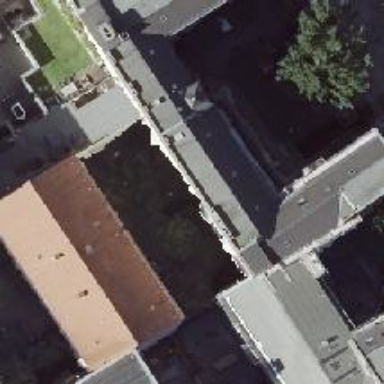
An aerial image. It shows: The image shows part of apartment building.